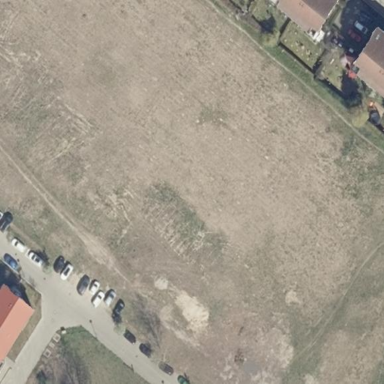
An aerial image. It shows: Brownfield site.